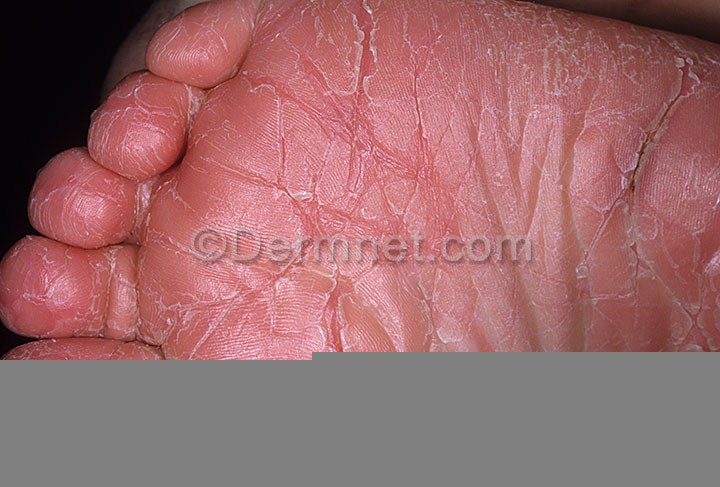
Disease: Eczema Photos